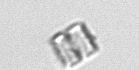
Label: Bacillariophyceae_morphotype1